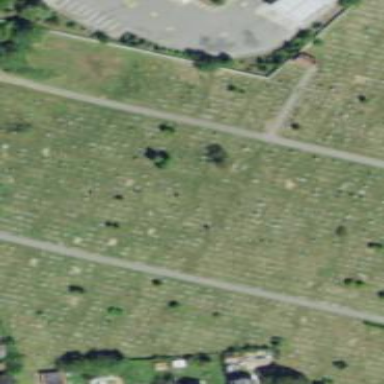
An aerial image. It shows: Cemetery.